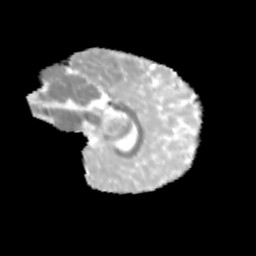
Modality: MD
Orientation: sagittal
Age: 10
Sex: female
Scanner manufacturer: siemens
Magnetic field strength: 3 T
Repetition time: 3.8 s
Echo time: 0.07 s